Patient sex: M
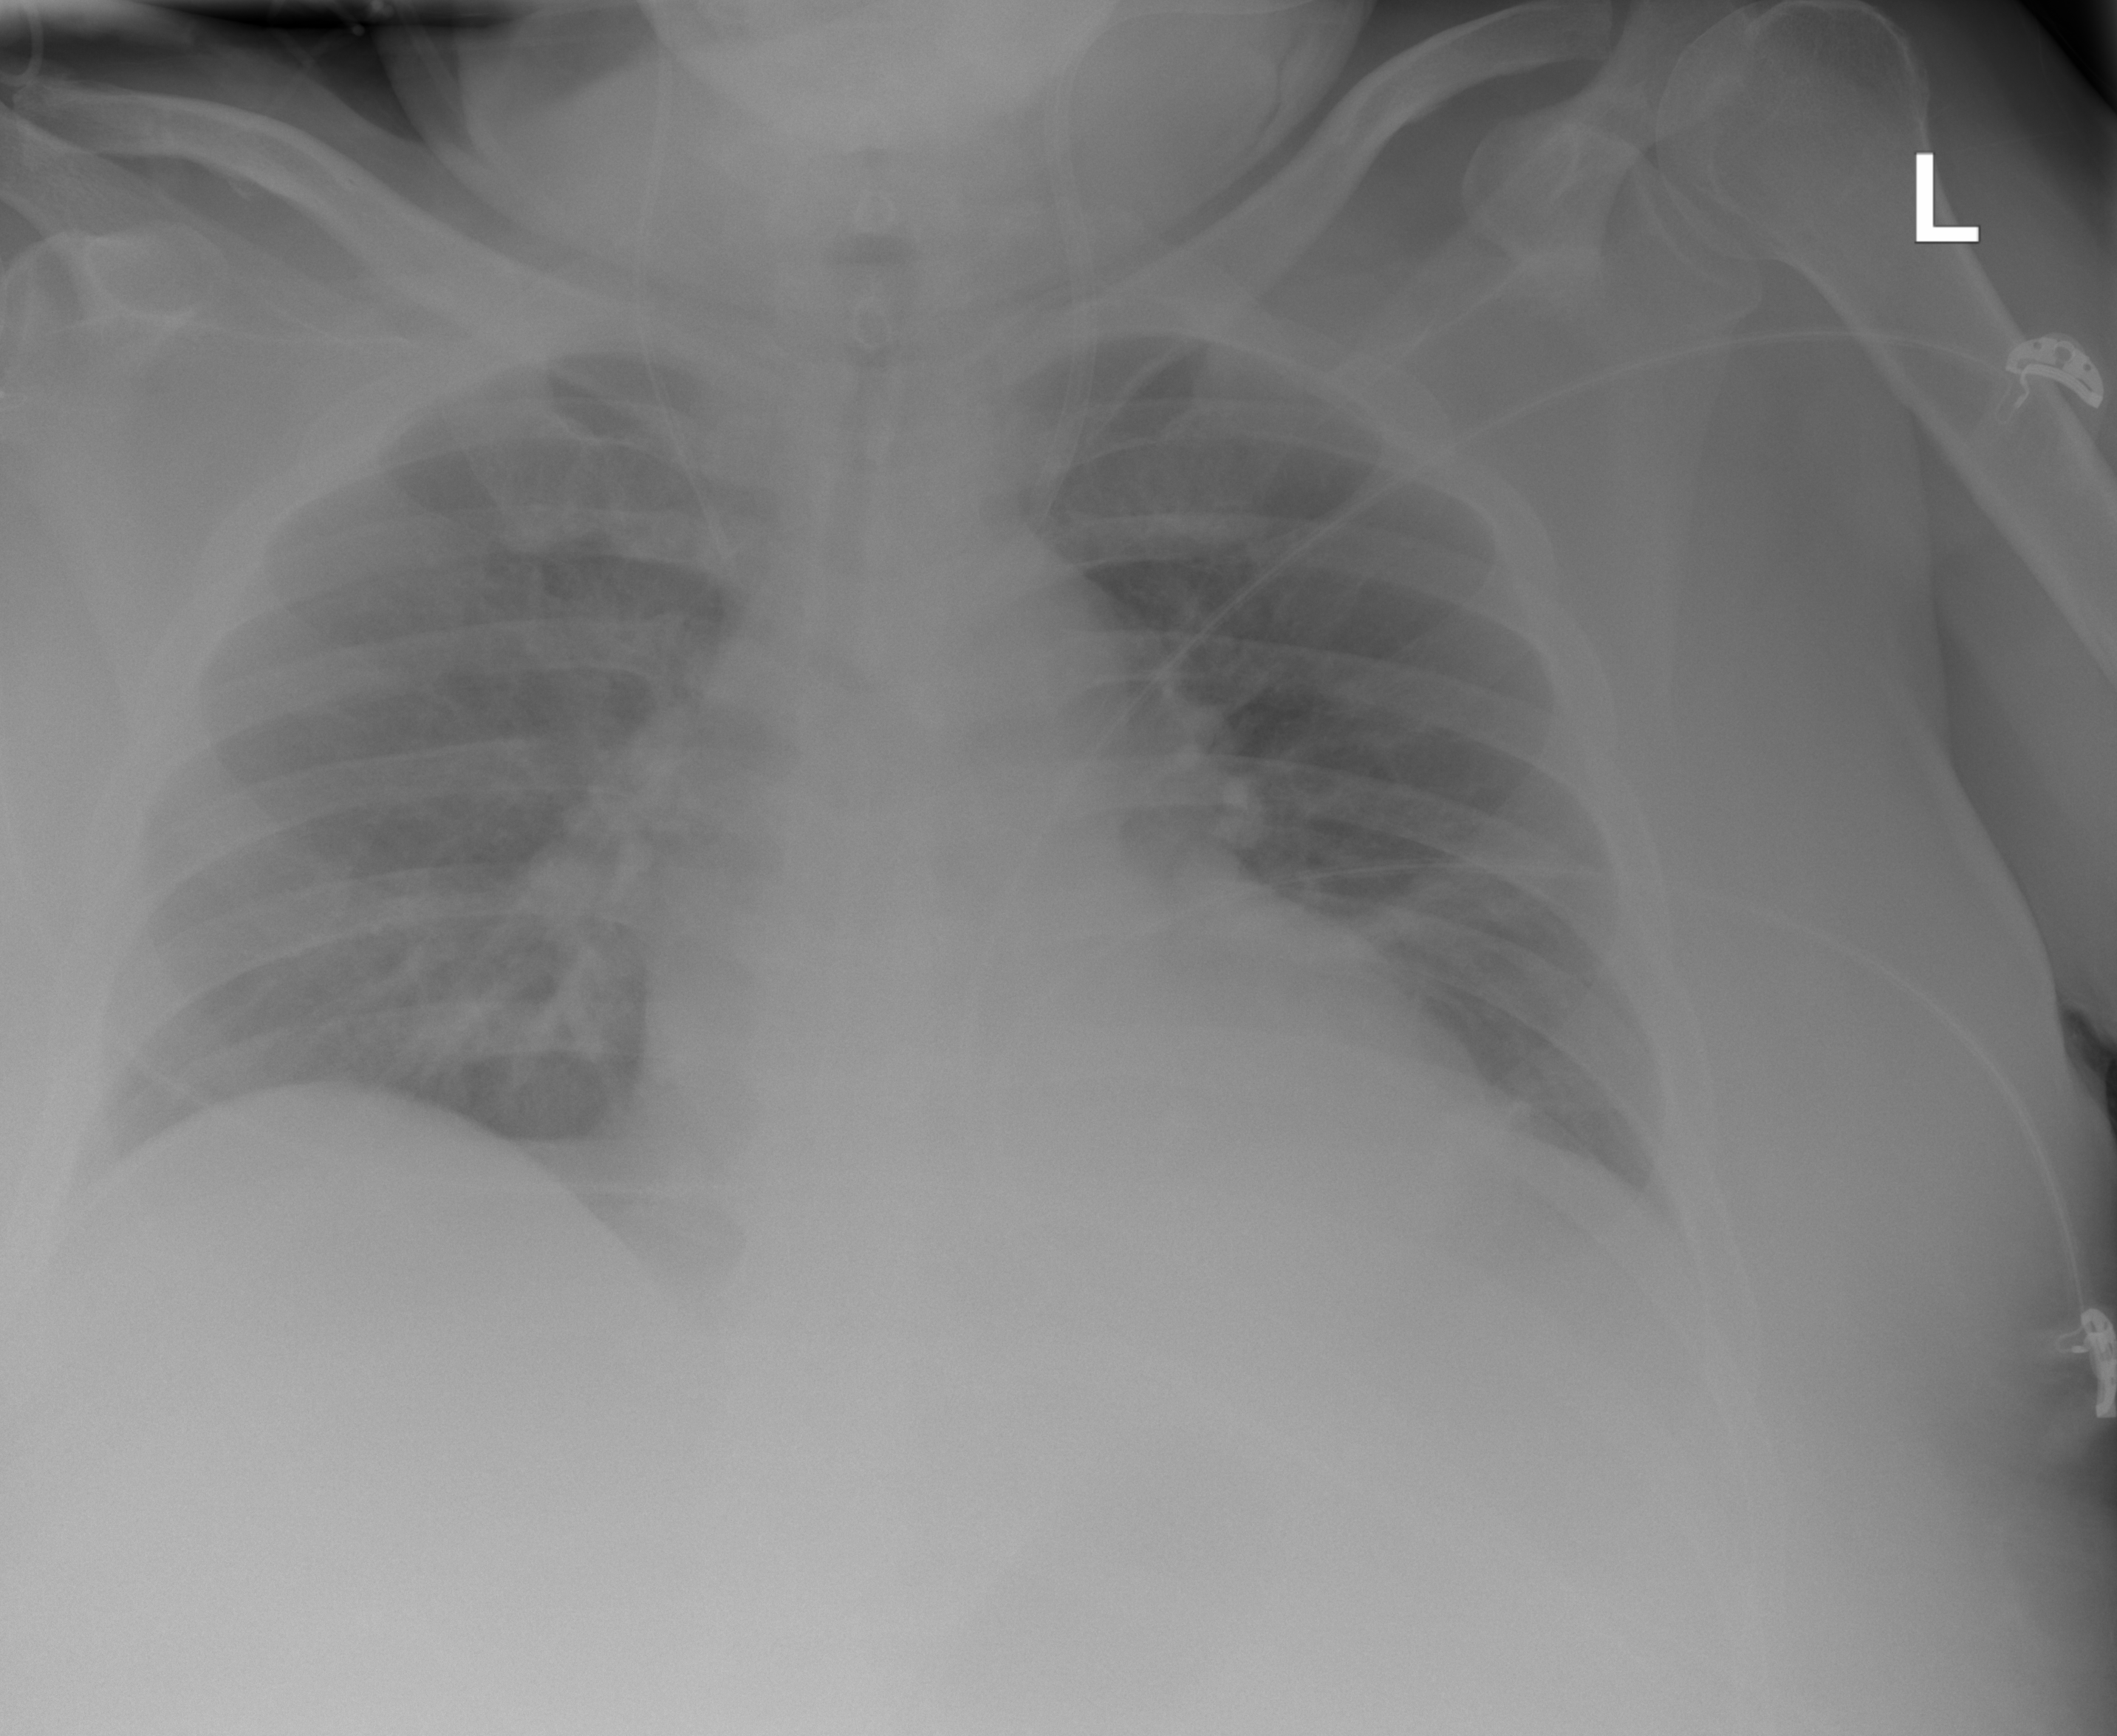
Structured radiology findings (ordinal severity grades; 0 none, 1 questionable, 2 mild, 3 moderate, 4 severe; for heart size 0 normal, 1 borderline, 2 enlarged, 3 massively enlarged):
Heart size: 2
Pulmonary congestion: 3
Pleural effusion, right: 0
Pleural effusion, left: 0
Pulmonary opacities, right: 0
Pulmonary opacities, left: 0
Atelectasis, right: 1
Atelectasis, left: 2